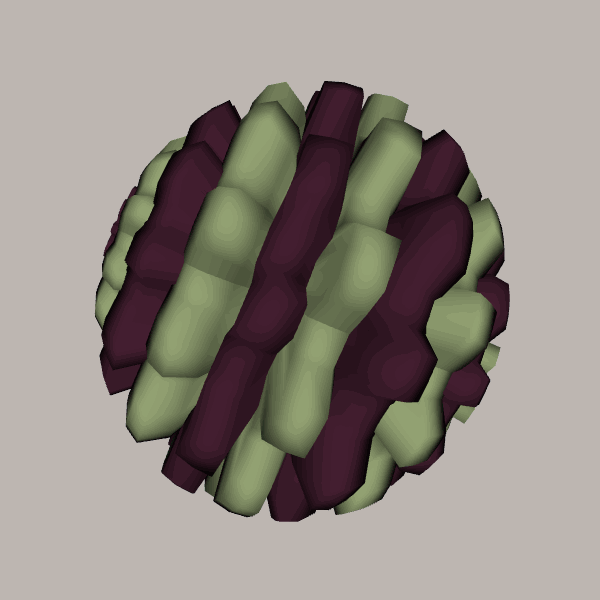
Background: light